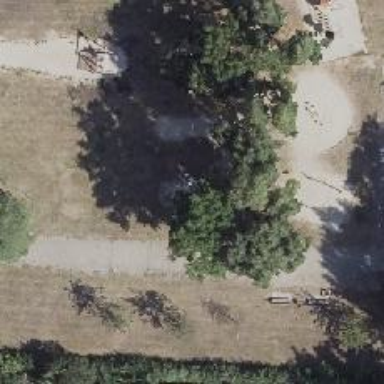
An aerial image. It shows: Playground featuring swings.